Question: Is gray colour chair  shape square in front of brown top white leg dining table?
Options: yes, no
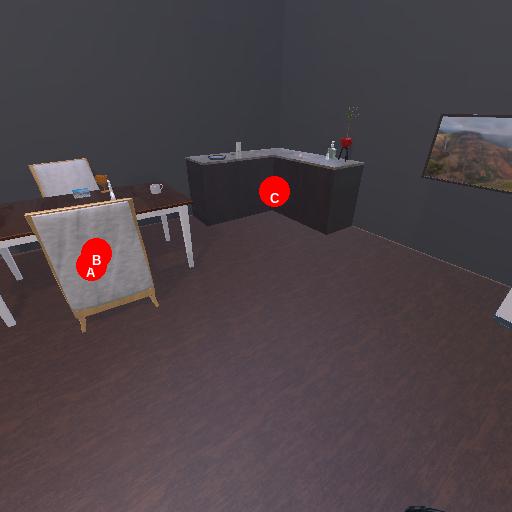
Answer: yes